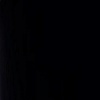
Label: space